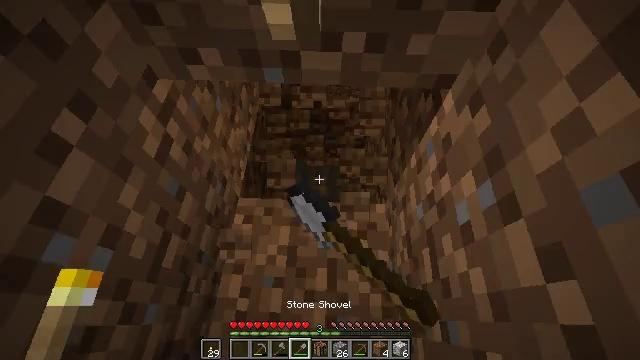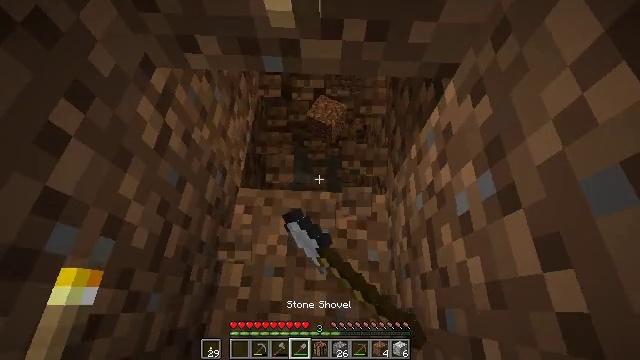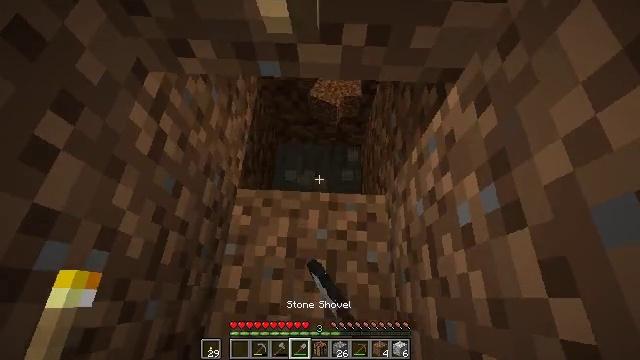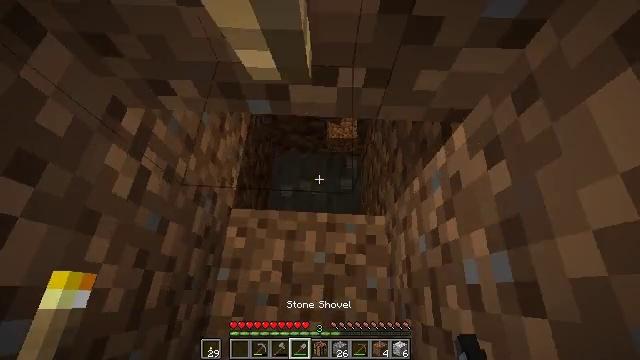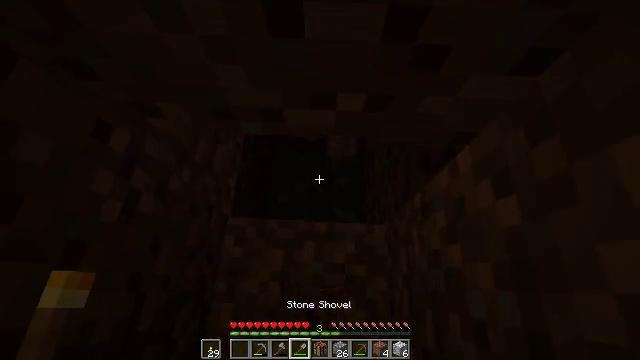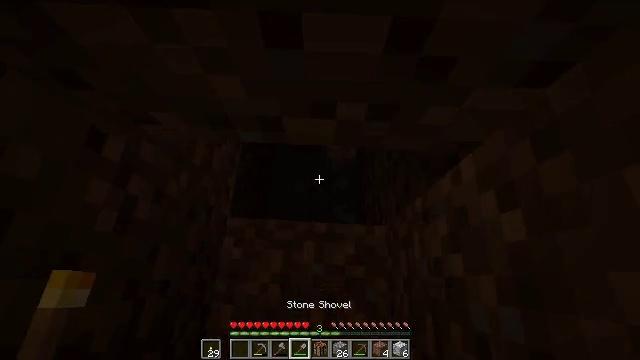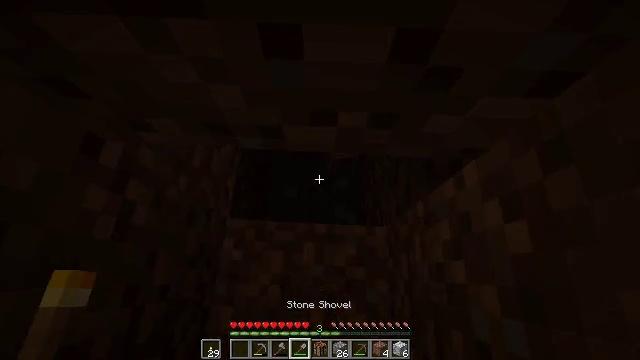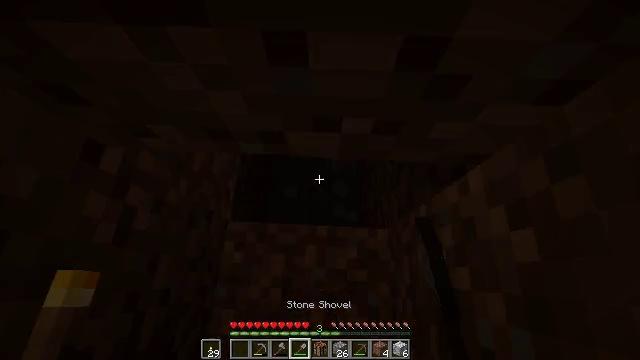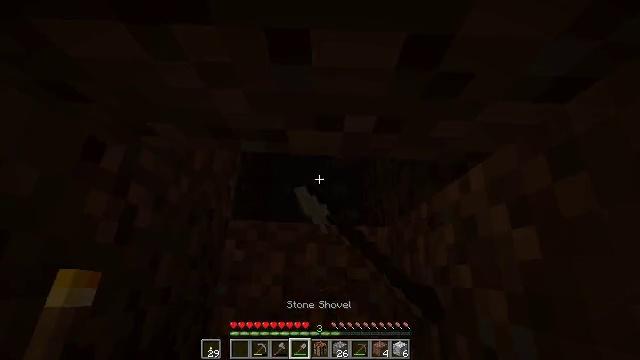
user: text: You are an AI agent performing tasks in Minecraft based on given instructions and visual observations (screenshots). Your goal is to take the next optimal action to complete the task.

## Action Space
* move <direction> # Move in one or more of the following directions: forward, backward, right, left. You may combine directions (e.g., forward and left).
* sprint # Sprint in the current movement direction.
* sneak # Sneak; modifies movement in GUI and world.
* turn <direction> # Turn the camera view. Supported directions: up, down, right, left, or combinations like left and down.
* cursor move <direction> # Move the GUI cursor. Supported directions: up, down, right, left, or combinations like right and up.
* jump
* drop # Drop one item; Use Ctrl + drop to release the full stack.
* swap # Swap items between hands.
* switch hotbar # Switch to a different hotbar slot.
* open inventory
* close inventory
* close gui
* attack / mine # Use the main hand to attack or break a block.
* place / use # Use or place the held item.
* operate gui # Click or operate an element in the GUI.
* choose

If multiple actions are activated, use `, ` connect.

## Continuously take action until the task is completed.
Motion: motion action
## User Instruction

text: Break the wall torch for relocation.
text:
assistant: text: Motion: turn down, attack / mine
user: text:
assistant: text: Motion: move forward, turn down, attack / mine
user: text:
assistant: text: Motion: move forward, attack / mine
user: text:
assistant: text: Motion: turn down, attack / mine
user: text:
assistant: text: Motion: turn down, attack / mine
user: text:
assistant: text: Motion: attack / mine
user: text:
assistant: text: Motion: attack / mine
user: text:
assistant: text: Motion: attack / mine
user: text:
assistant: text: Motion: attack / mine